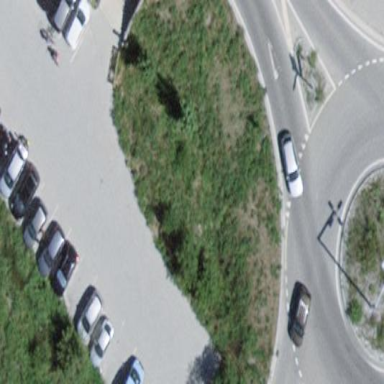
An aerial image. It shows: Parking area.